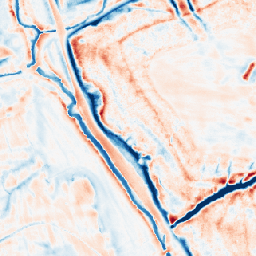
Category: edge_preserving
Decomposition family: bilateral
Decomposition parameters: d: 21
sigma_color: 150
sigma_space: 25
Upsampling method: area
Upsampling parameters: scale: 8
Upsampling scale: 8